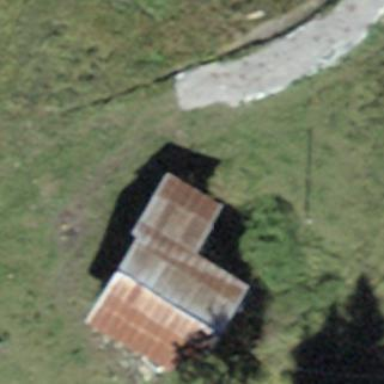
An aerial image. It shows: Rural barn.